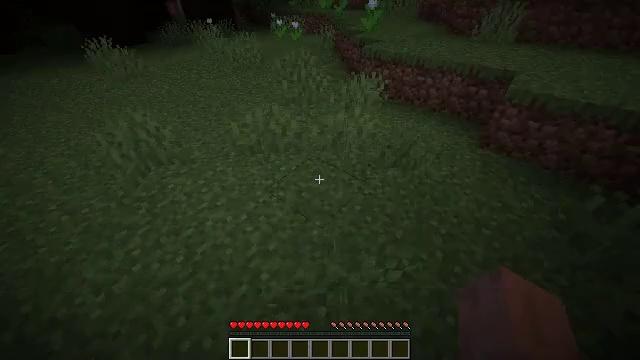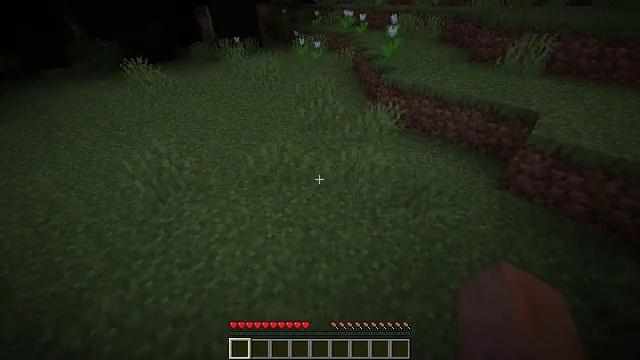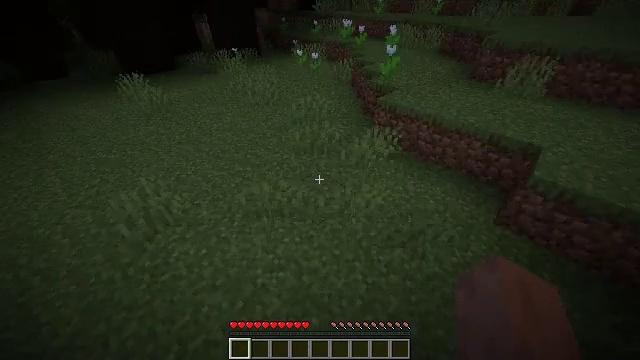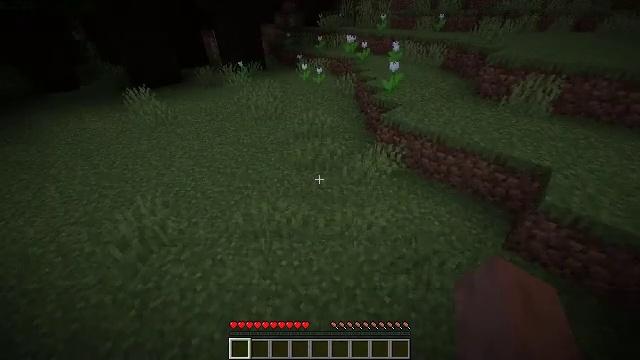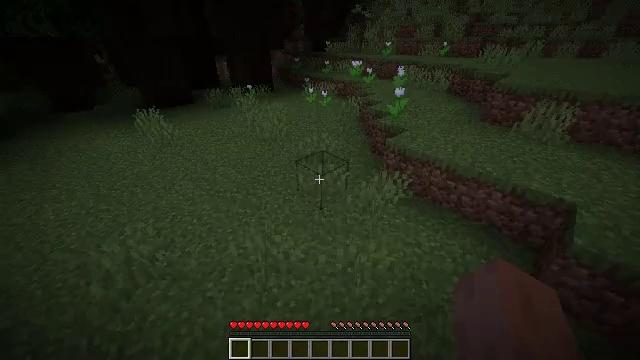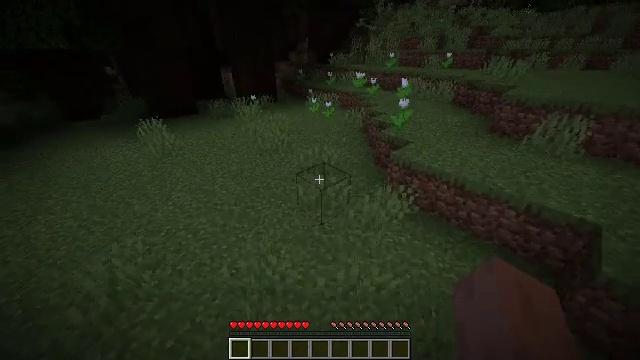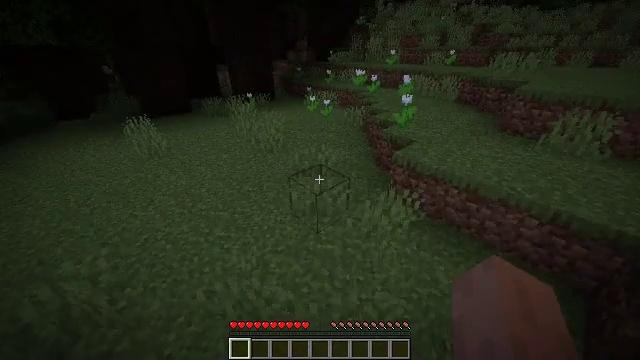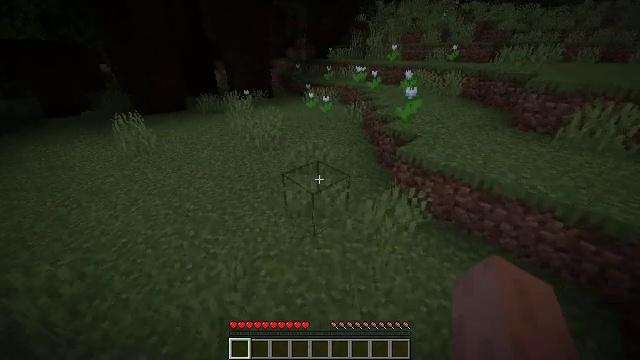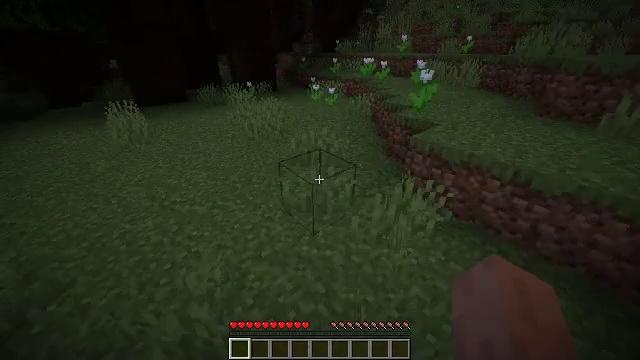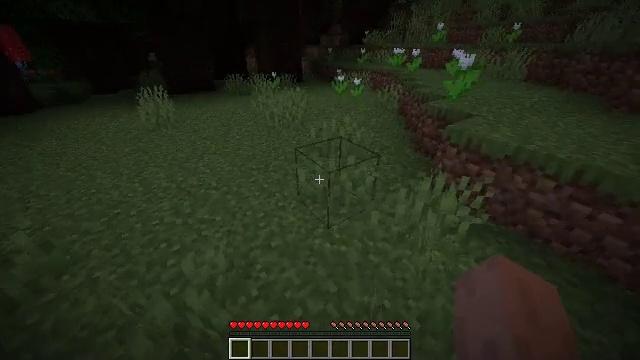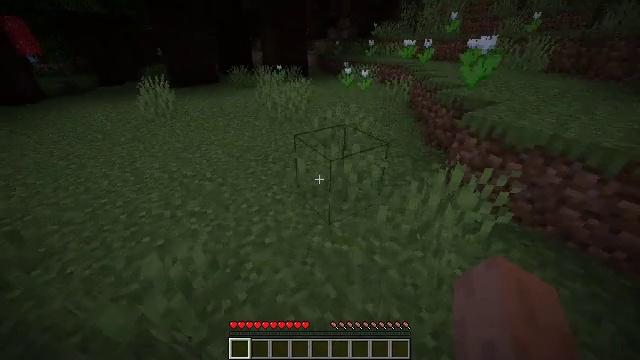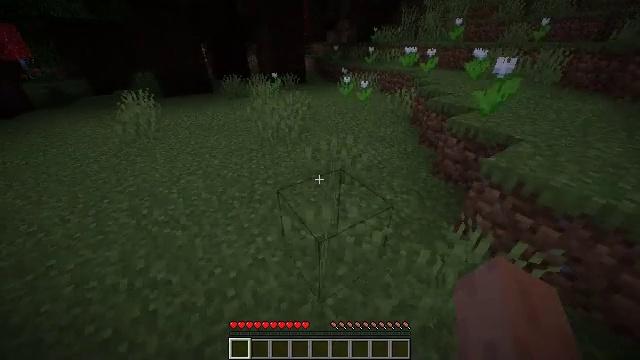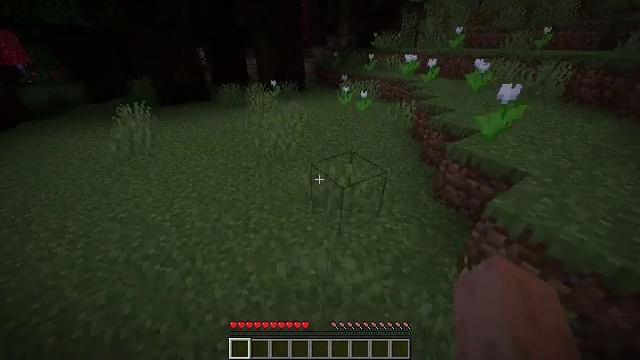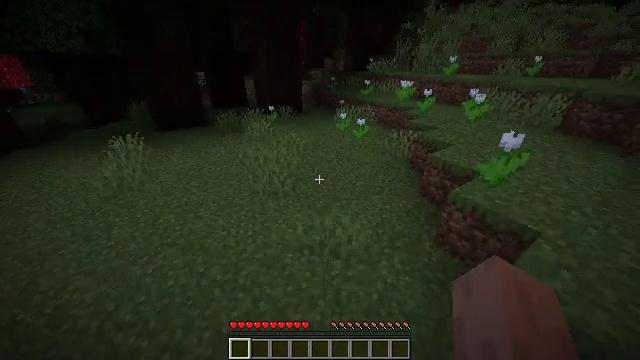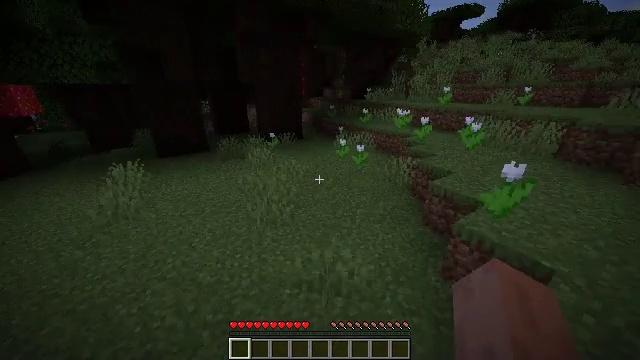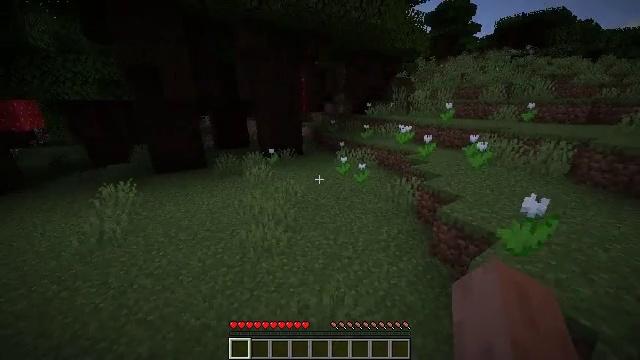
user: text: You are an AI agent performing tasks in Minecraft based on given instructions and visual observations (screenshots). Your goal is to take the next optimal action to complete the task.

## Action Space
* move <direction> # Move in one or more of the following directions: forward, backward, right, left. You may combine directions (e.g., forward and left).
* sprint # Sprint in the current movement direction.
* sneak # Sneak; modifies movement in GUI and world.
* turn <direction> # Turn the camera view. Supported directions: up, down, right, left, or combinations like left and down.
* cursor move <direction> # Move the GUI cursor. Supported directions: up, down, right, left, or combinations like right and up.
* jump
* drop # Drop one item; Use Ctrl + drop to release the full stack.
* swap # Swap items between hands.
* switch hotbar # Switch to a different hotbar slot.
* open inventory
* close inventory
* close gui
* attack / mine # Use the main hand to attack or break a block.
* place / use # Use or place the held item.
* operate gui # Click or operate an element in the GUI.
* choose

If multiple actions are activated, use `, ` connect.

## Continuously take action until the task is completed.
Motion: motion action
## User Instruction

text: Acquire a white tulip by mining it.
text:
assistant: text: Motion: move forward, sprint, turn left and up, jump
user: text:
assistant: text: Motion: move forward, sprint, jump
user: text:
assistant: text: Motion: move forward, sprint, turn left and up, jump
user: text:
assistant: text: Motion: move forward, sprint, turn left and up, jump
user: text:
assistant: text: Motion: move forward, sprint, turn left and up, jump
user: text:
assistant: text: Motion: move forward, sprint, jump
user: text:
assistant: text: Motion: move forward, sprint, jump
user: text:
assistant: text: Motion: move forward, sprint, turn left, jump
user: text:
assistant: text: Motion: move forward, sprint, turn left and down, jump
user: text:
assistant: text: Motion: move forward, sprint, turn left, jump
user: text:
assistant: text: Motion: move forward, sprint, jump
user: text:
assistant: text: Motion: move forward, sprint, jump
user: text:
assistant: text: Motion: move forward, sprint, turn up, jump
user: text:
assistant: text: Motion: move forward, sprint, turn up, jump
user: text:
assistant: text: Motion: move forward, sprint, turn up, jump
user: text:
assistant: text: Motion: move forward, sprint, jump
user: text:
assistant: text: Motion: move forward, sprint, jump
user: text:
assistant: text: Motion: move forward, sprint, jump
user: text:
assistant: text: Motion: move forward, sprint, jump
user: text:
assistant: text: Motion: move forward, sprint, jump
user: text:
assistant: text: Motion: move forward, sprint, turn up, jump
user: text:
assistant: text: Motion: move forward, sprint, turn up, jump
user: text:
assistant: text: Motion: move forward, sprint, turn up, jump
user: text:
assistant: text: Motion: move forward, sprint, turn right, jump
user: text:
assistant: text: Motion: move forward, sprint, turn right, jump
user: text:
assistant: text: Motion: move forward, sprint, turn right and down, jump
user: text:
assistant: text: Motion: move forward, sprint, turn right and down, jump
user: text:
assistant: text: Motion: move forward, sprint, turn right and down, jump
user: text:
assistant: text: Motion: move forward, sprint, turn right and down, jump
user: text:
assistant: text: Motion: move forward, sprint, turn right, jump